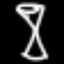
Label: hourglass